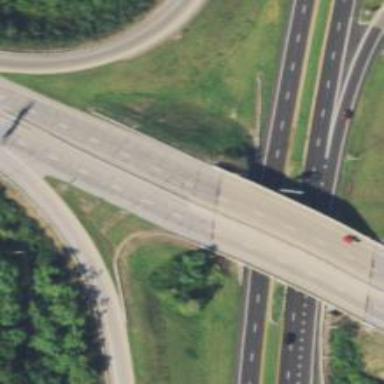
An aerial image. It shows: Bridge crossing over highway trunk expressway.